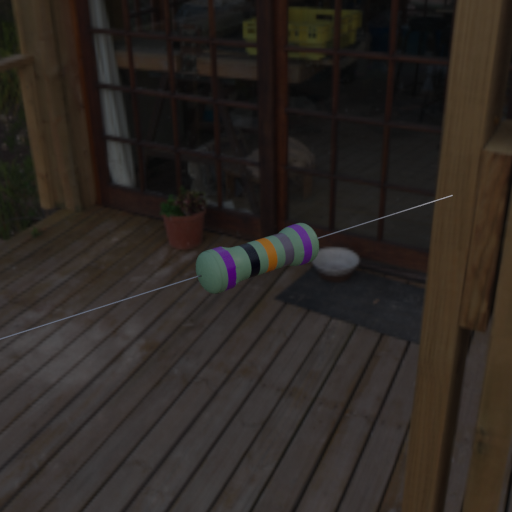
Resistor colour bands (in order): violet, black, orange, gray, violet